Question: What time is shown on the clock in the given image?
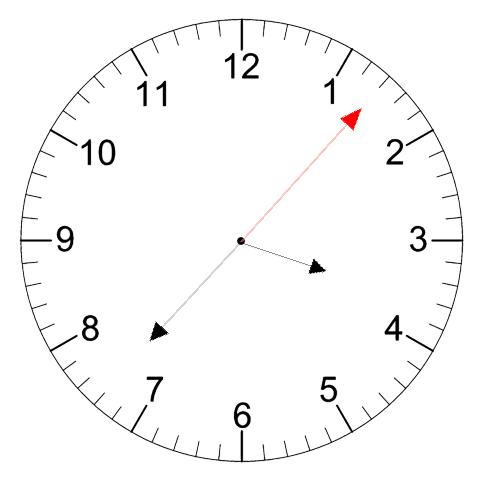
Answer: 03:37:07